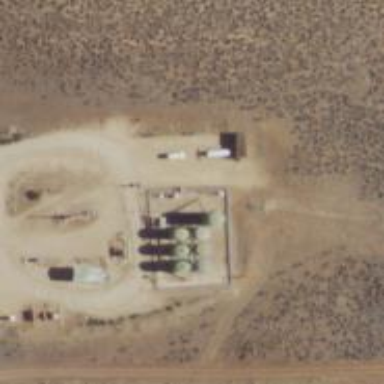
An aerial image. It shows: Storage tank that is man-made.